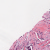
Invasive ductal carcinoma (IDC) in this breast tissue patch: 1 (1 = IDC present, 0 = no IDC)